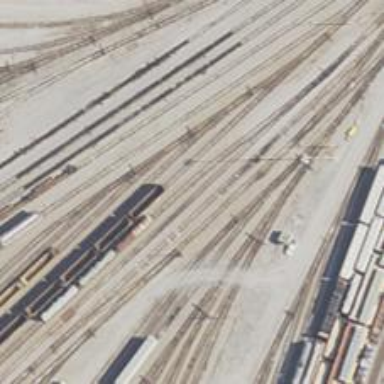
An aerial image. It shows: Railway yard.